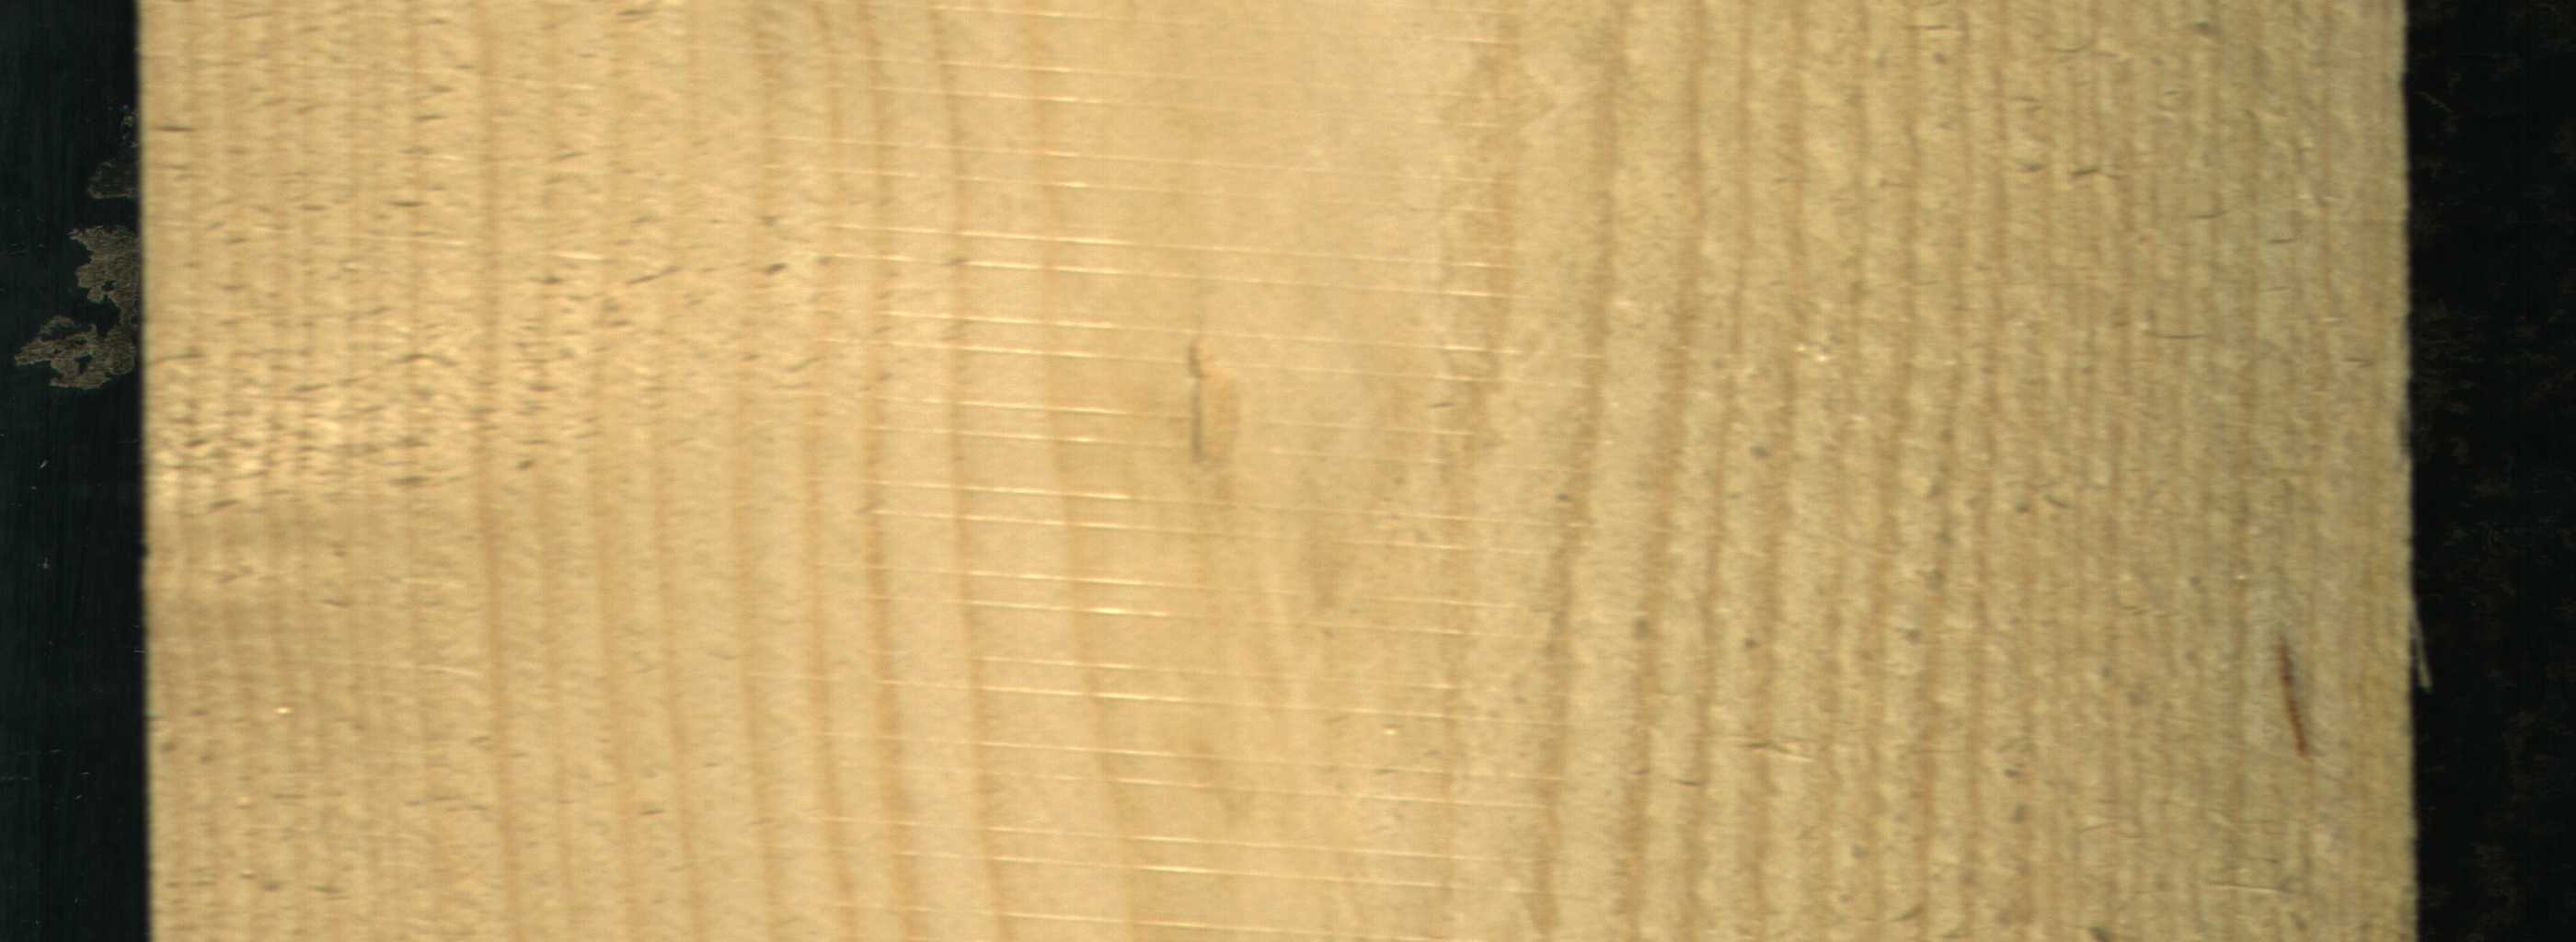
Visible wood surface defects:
resin